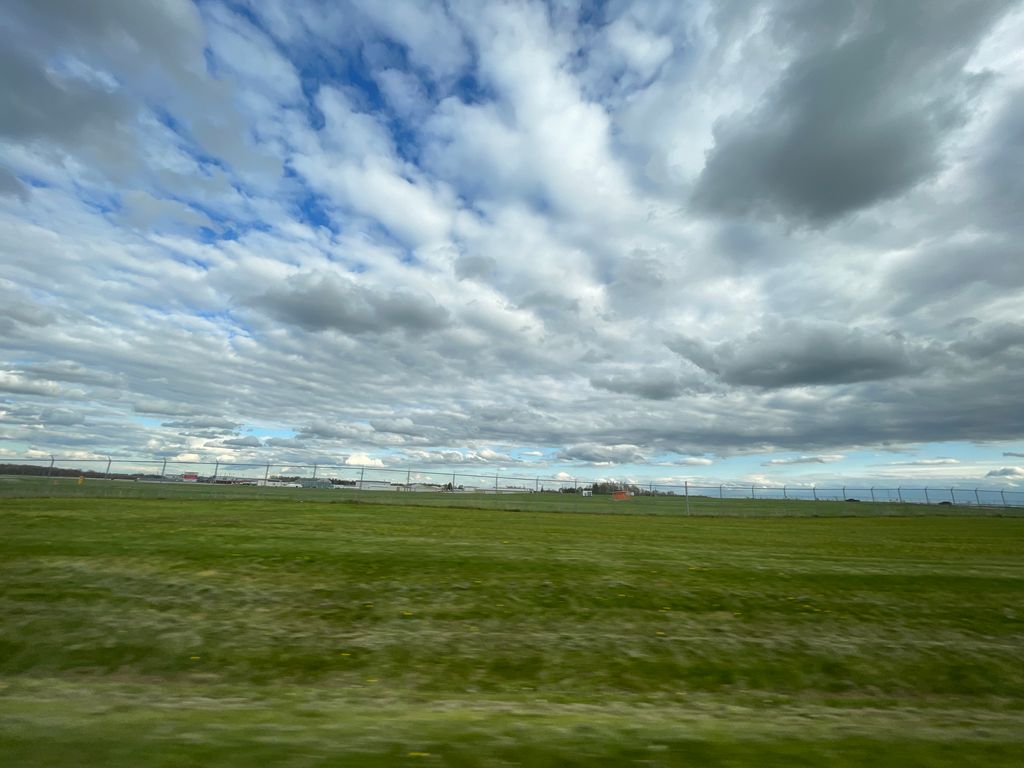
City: kitchener-waterloo